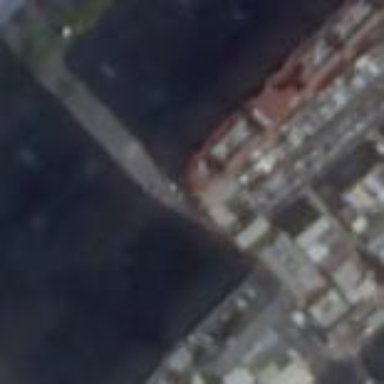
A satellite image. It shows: Commercial building.